Field crop: maize
Growth stage: 2
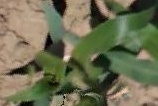
Species: maize